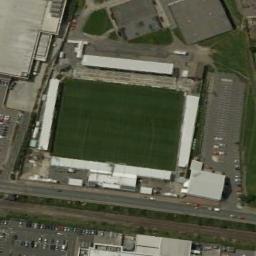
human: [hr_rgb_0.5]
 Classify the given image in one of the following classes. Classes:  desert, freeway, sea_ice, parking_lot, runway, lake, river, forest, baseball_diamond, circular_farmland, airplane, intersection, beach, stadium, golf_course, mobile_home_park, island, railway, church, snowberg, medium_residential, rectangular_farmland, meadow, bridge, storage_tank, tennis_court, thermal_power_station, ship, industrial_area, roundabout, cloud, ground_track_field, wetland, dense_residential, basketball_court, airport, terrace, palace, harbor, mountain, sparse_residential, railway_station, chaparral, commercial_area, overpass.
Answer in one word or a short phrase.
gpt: stadium